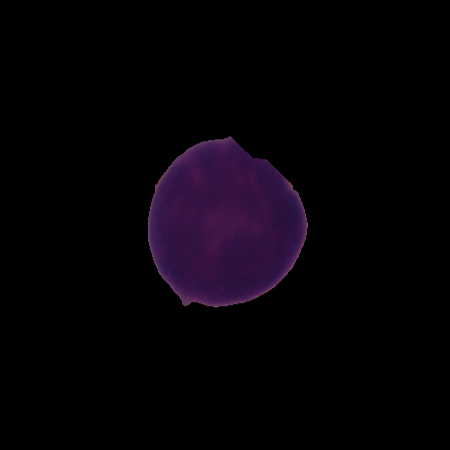
Label: healthy